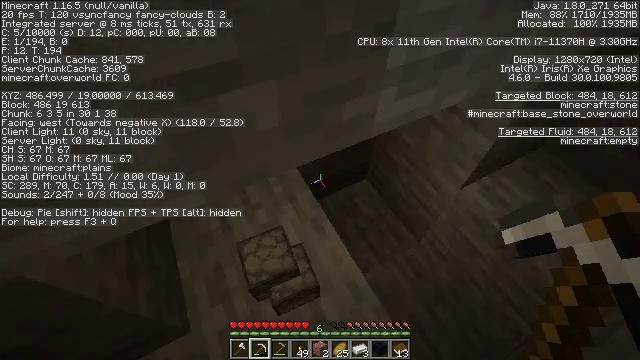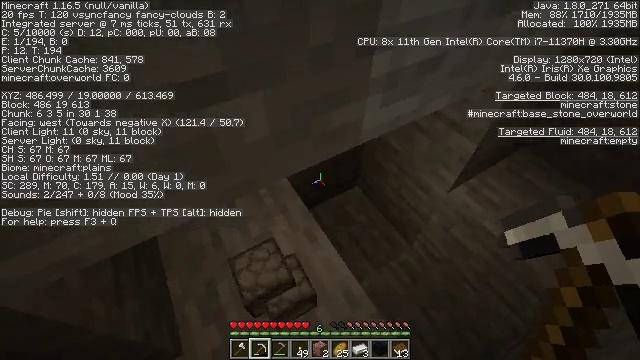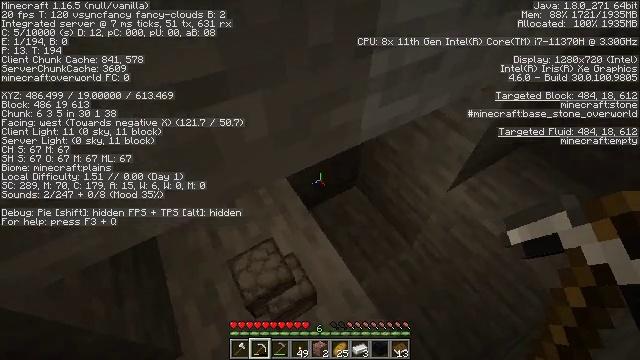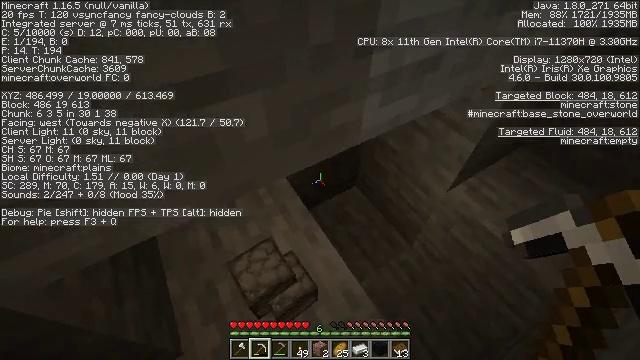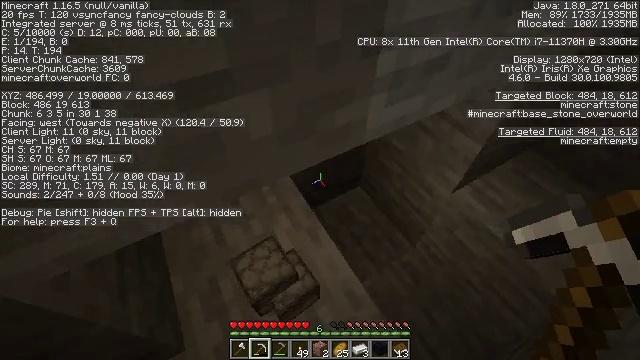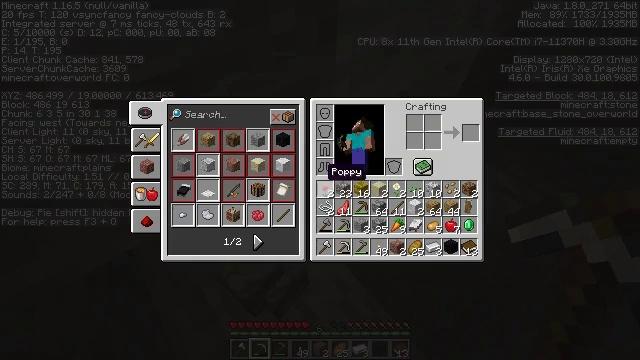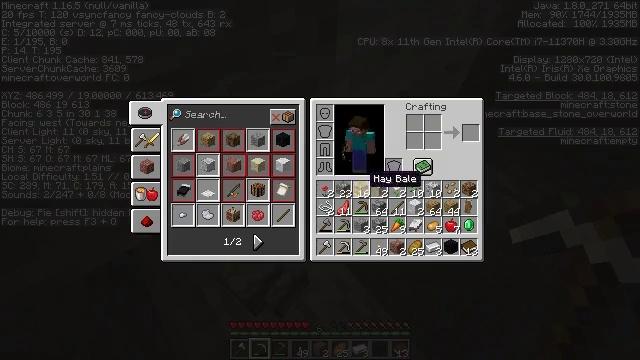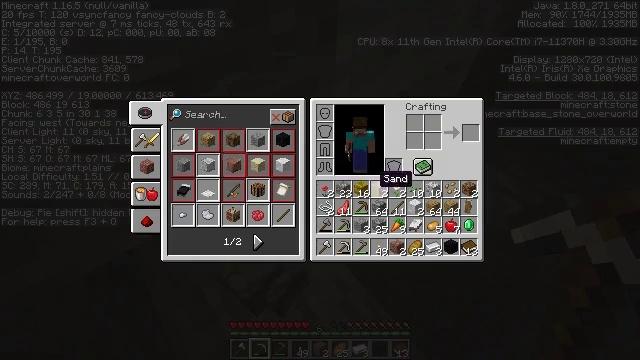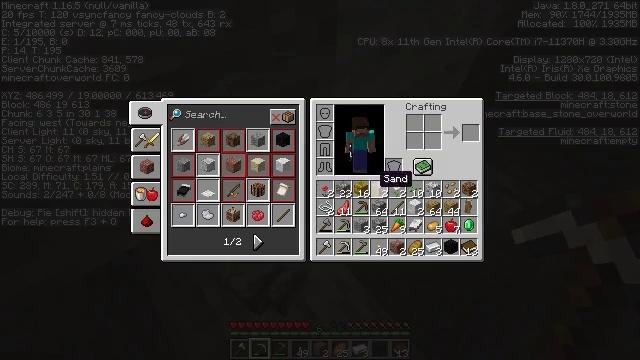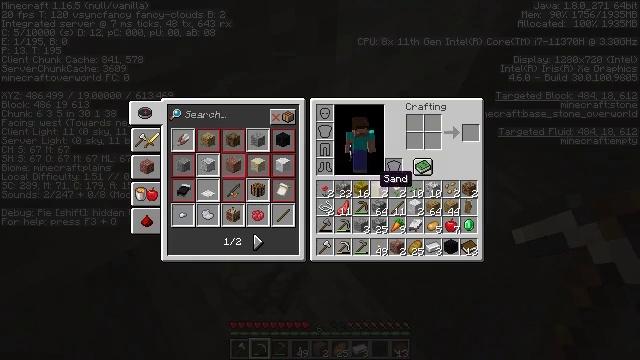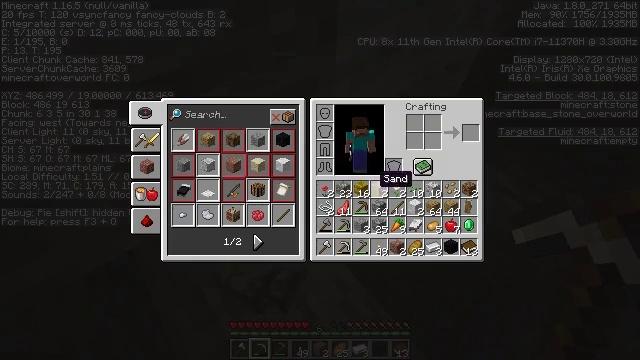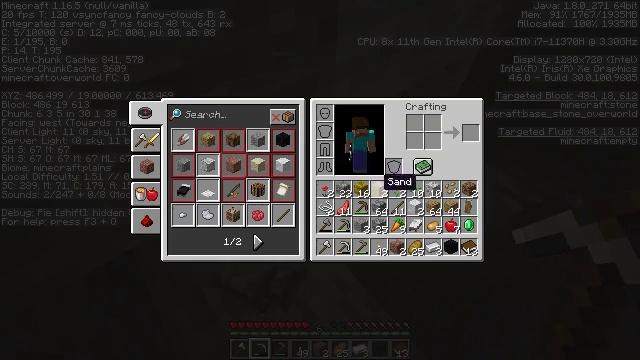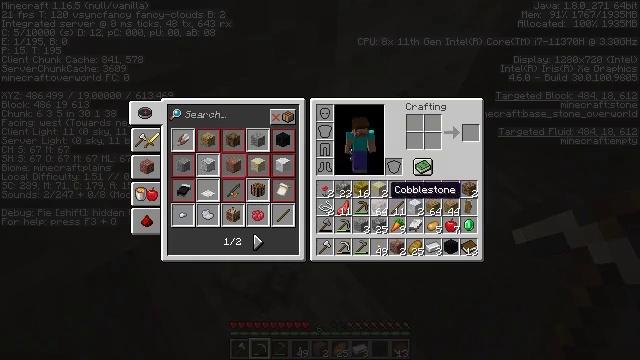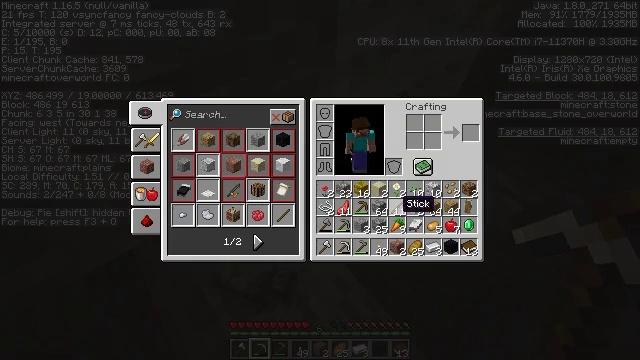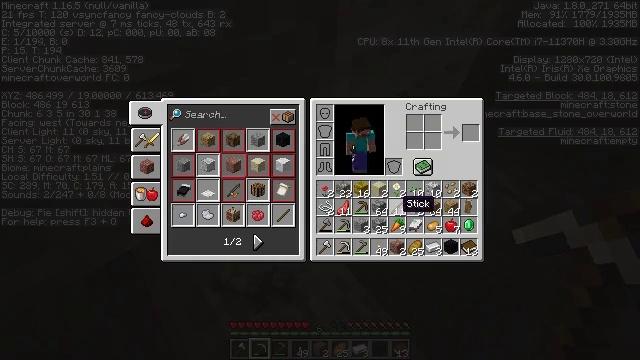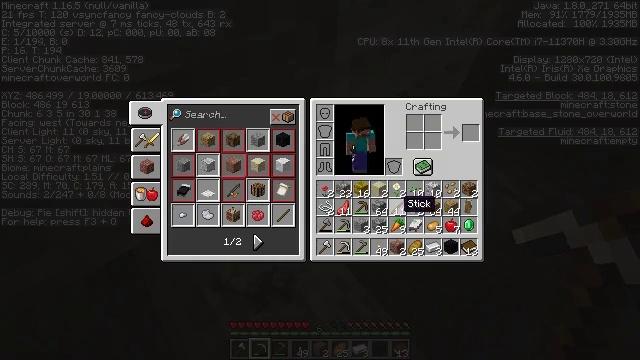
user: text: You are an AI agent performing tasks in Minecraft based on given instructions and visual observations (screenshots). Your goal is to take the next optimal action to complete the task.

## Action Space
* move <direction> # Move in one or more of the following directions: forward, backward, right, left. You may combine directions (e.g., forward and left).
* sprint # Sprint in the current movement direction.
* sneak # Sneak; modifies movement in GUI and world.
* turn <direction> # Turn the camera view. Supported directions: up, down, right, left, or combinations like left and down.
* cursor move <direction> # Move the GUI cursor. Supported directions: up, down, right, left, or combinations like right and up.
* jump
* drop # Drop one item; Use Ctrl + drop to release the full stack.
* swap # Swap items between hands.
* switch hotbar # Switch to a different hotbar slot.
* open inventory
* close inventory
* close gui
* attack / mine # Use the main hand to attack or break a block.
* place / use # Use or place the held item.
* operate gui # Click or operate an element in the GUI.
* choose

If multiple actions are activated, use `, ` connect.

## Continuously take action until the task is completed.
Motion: motion action
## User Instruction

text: Remove a hay block from the inventory.
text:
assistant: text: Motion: turn right and up
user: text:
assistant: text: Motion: no_op
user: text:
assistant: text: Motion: no_op
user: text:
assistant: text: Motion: turn left
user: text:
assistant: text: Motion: turn right and down, open inventory
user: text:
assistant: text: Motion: cursor move right and down, open inventory
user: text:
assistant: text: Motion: cursor move right
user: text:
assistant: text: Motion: no_op
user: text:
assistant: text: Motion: no_op
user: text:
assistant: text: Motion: no_op
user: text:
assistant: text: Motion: no_op
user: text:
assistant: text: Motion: cursor move right and down
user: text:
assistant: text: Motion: cursor move right and down
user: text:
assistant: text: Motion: no_op
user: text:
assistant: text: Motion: no_op
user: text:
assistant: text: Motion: cursor move right, close inventory
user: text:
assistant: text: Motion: turn right, close inventory
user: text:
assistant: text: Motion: turn right, close inventory
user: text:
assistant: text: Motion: turn right and down
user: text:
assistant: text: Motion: turn right
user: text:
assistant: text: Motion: turn right
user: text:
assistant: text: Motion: move forward
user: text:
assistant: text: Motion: move forward
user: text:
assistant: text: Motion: no_op
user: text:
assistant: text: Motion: no_op
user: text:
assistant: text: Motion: open inventory
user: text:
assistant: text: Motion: open inventory
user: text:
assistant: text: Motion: open inventory
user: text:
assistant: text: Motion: no_op
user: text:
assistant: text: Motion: no_op